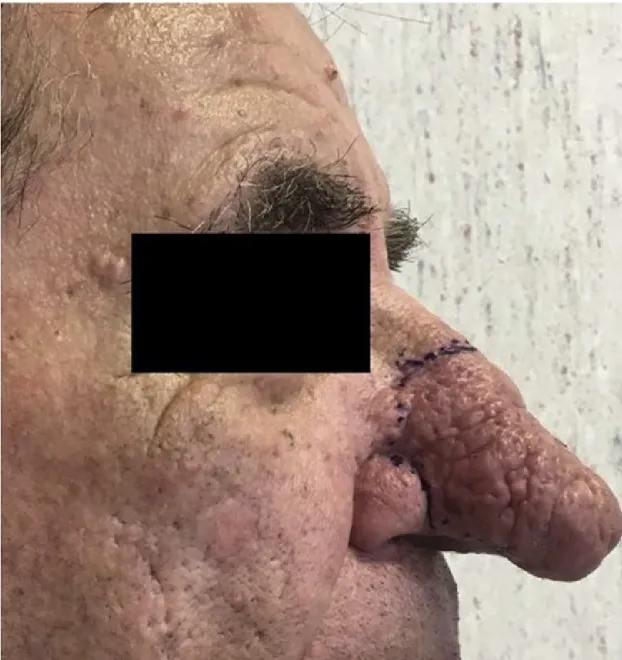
Lateral views with marked area of excision.
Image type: medical_photograph (skin_photograph)